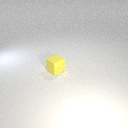
small yellow rubber cube